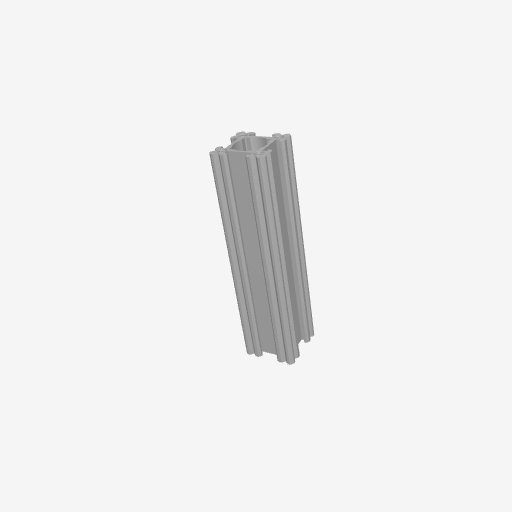
Part: GoRAIL96